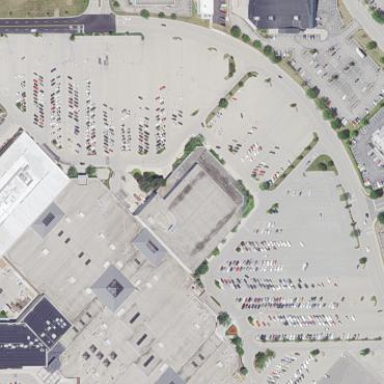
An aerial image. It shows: Retail building housing department store.